Chest X-ray. View position: PA
Patient age: 20
Patient sex: F
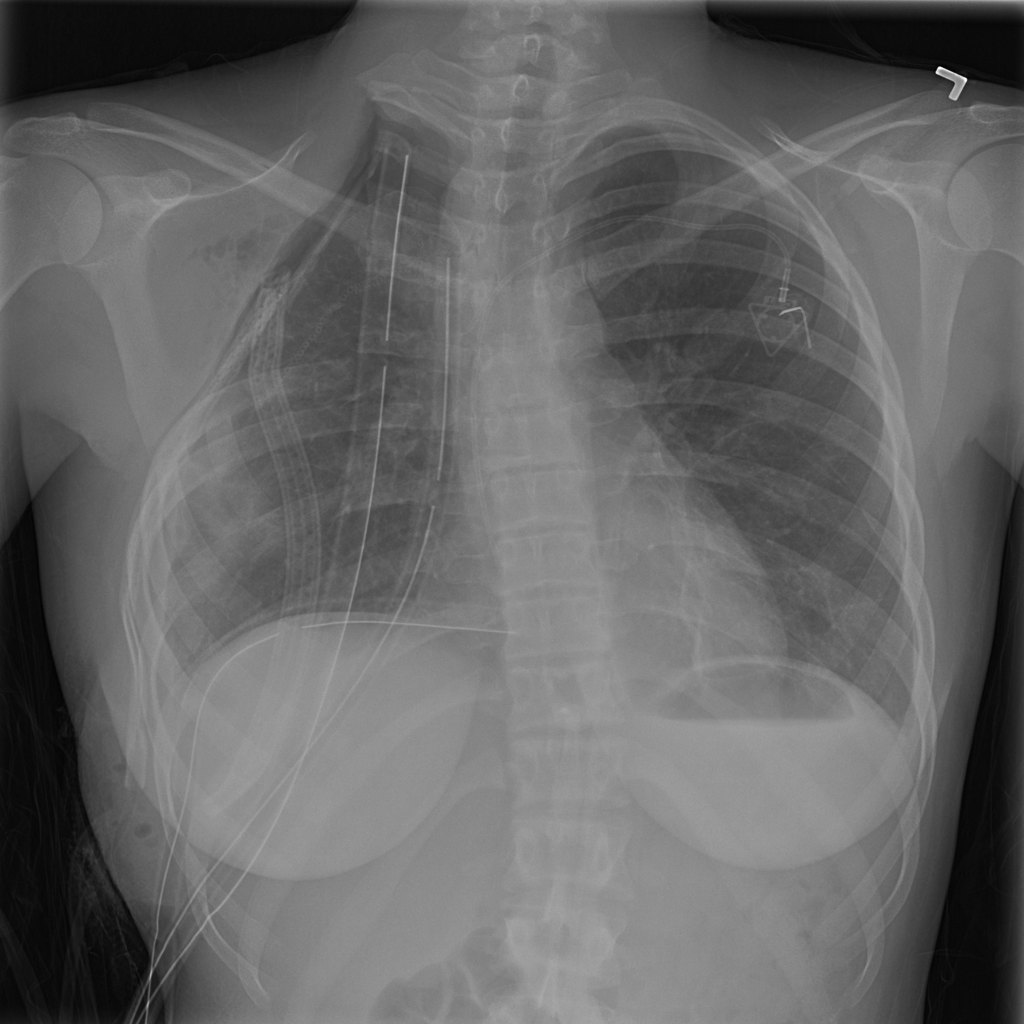
Finding: Pneumothorax